Question: how can i possibly count the word that matches a string... like that matched '201' in
'''
<?php
$con=mysqli_connect("localhost","root","","project");
function loadData()
{
global $con;
$listData="";
$sql=mysqli_query($con,"SELECT fGuests,mGuests FROM reserved");
while($row=mysqli_fetch_array($sql))
{
$mf= array();
$mf[]=$row['mGuests'].';'.$row['fGuests'];
$data = array(
'mf'=>$mf
);
$listData[]=$data;
}
return json_encode($listData);
}
echo loadData();
'''
?>
'''
function x()
{
$.ajax({
url:"ajax/try.php",
type:"GET",
dataType:"JSON",
data:"",
success:function(data)
{
$.each(data,function(i,item)
{
var m=item.match(/201/g).length;
$("#roomList2").append(m);
});
}
});
}
x();
'''
IT ONLY OUTPUT 6...
IT SHOULD BE 8...
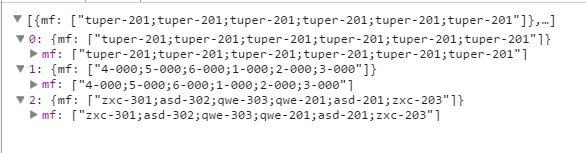
Answer: I think you are only reading through the first object in your array before appending (each loops through rather than returning all of the results concatenated). This is probably because you get an error when match returns null for the second element of the array (there is no 201 in that one). Need to add an if to check whether match returns anything. You also want to add these numbers together before appending them.
'''
function x()
{
$.ajax({
url:"ajax/try.php",
type:"GET",
dataType:"JSON",
data:"",
success:function(data)
{
var m = 0;
$.each(data,function(i,item)
{
var matched = item.mf.match(/201/g);
if(matched) {
m += matched.length;
}
});
$("#roomList2").append(m);
}
});
}
x();
'''
<URL>